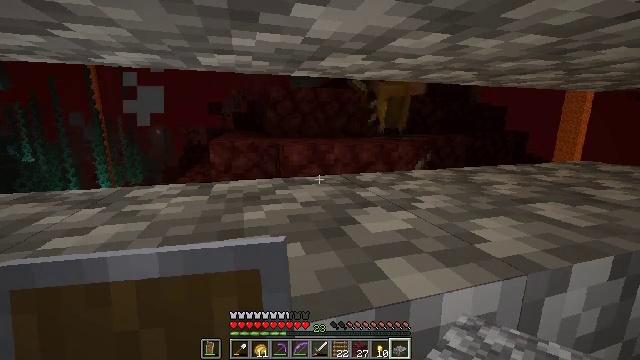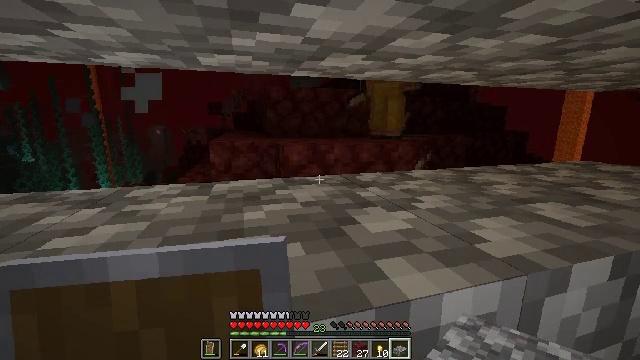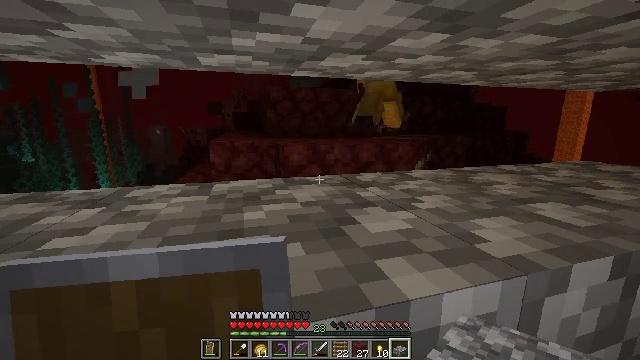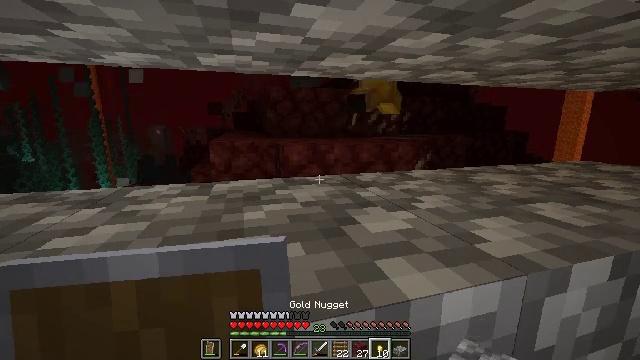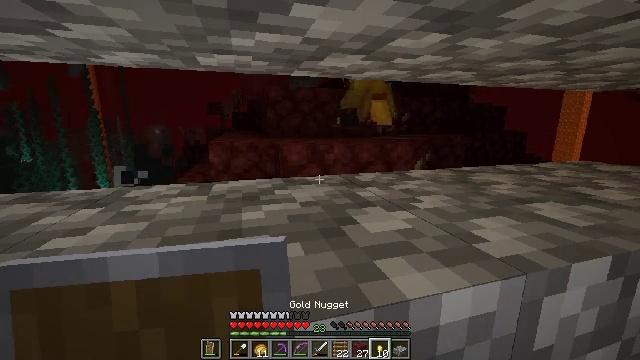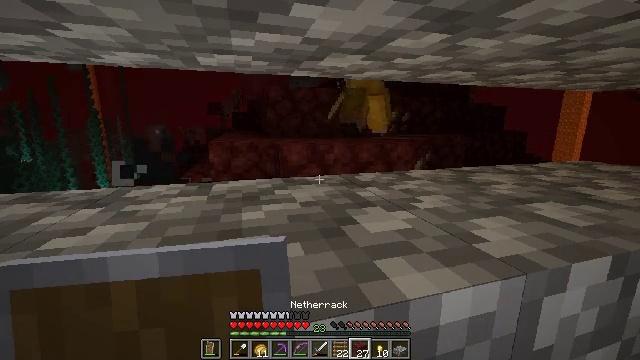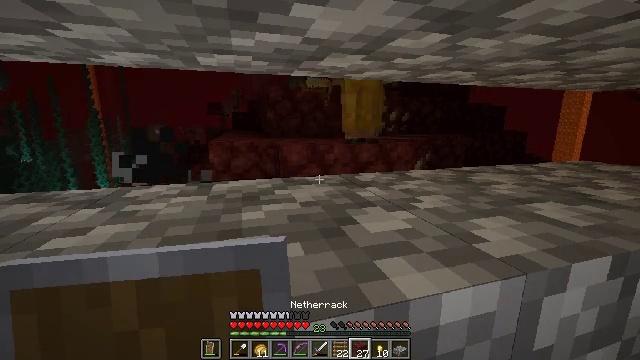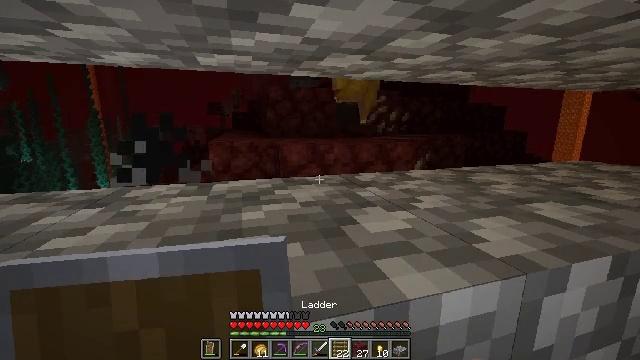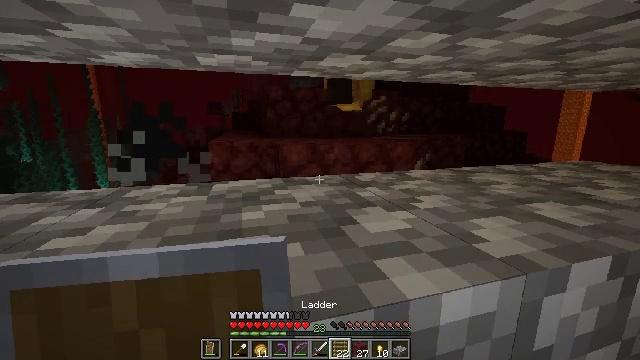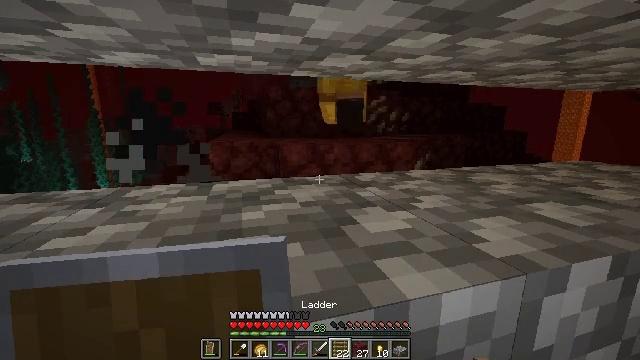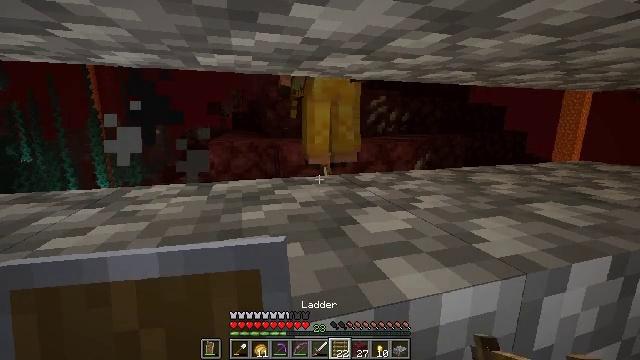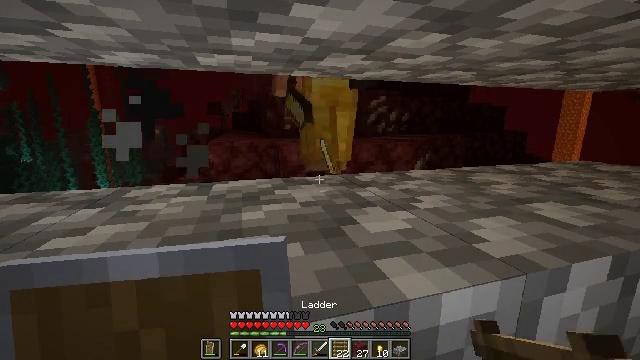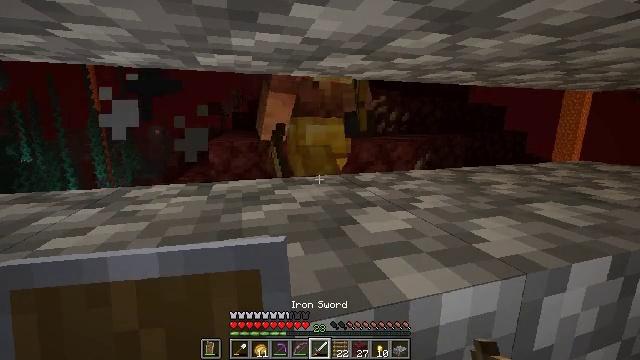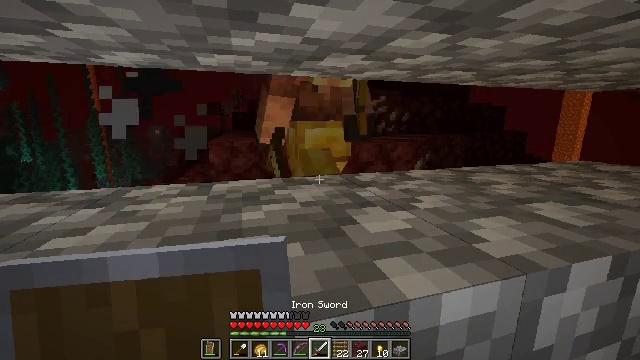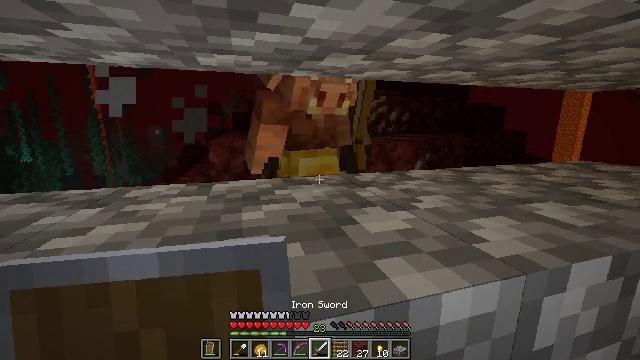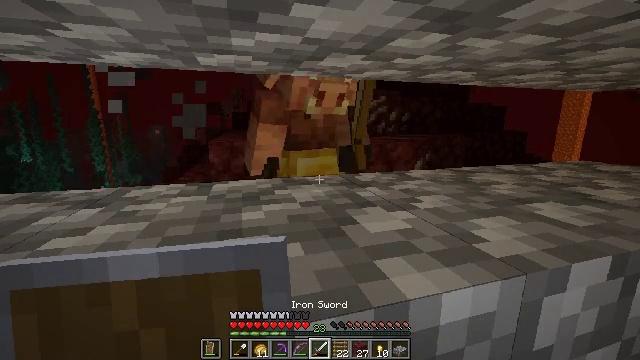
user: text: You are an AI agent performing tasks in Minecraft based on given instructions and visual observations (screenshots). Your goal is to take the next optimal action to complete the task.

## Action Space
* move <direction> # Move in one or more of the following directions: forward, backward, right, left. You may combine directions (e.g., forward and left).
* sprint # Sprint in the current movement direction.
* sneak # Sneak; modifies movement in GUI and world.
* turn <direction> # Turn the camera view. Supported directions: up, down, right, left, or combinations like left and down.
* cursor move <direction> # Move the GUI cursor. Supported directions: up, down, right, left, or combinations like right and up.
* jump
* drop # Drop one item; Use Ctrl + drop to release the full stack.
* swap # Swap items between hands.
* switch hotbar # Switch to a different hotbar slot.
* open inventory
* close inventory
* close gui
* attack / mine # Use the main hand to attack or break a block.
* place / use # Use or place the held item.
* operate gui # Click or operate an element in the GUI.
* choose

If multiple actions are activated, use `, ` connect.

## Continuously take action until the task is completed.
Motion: motion action
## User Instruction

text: Kill mobs.
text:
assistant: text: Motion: sneak
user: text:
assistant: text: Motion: sneak
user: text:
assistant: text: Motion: sneak
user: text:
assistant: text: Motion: sneak
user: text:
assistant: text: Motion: sneak
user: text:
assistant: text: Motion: sneak
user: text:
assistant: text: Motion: sneak
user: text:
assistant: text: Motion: sneak
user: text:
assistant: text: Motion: sneak
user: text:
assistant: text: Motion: sneak
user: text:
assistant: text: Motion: sneak
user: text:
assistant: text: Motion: sneak
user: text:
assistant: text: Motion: sneak
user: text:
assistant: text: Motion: sneak
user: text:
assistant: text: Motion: sneak
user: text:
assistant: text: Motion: sneak
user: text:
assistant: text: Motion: sneak
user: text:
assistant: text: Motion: sneak
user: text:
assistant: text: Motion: sneak, turn left and up
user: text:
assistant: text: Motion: sneak, turn left and up
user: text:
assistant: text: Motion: sneak, turn left and up
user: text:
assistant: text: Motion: sneak, turn left and up
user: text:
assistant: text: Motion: sneak, attack / mine
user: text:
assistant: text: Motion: sneak, attack / mine
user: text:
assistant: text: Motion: sneak, attack / mine
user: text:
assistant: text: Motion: sneak
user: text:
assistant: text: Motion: sneak
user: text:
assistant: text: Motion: sneak